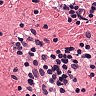
Metastatic tissue present: no